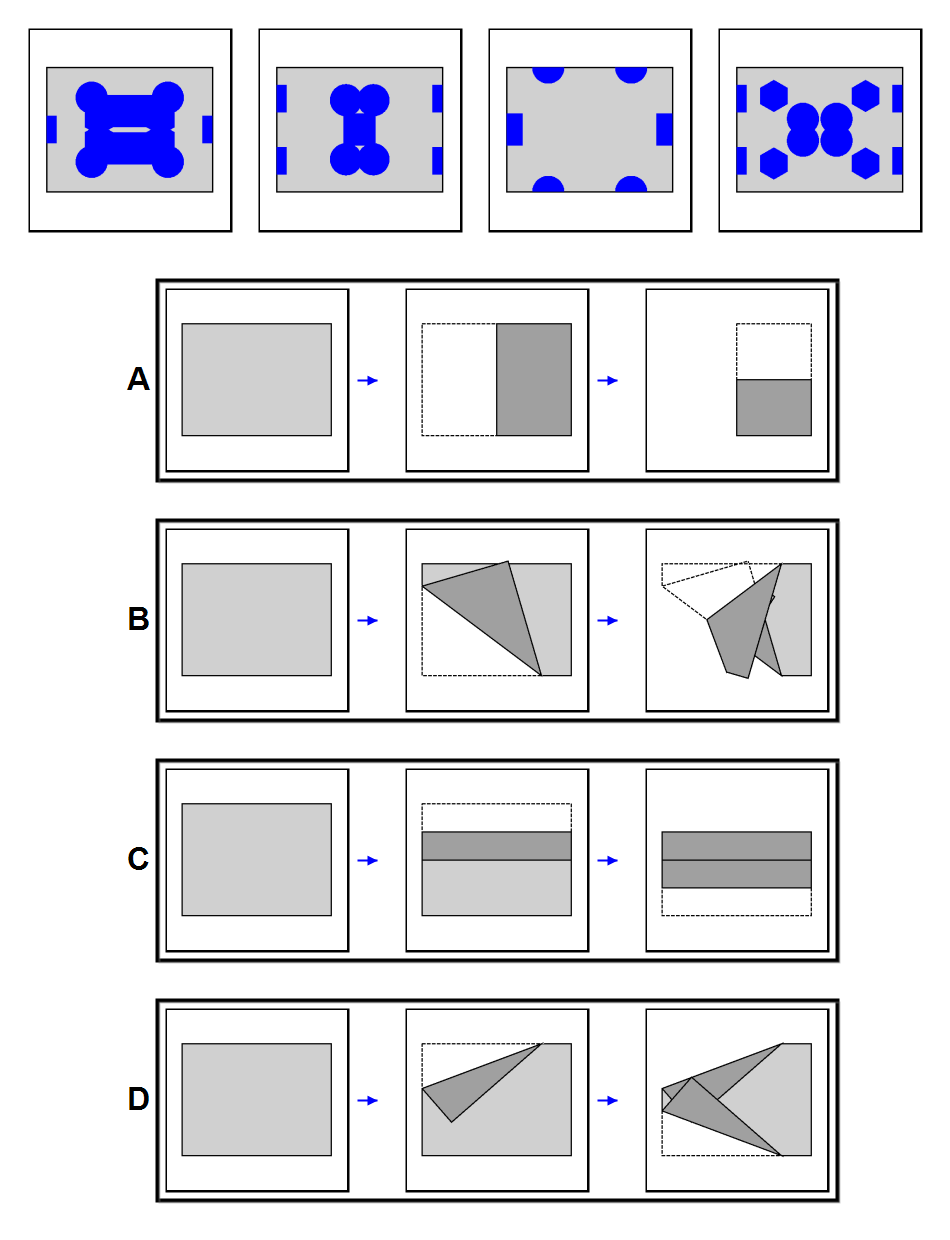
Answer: A